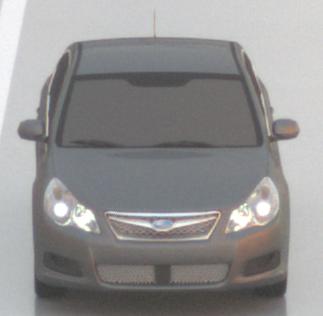
Make: Subaru
Model: Legacy 2.0R
Detailed model: Legacy (IV) Limousine
Model produced from: 2007/09
Model produced until: 2008/10
Doors: 4
Color: gray
Road condition: wet road
Daytime: sunrise or sunset
Contrast: medium contrast